Question: I'm testing fancyBox for the first time and I've run into a hurdle.
Following instructions on the developers <URL> method so that only the primary image is displayed, and it retrieves information from an element rather than an attribute tag.
It works perfectly locally, as can be seen here:

But the same can't be said when I went live as you'll painfully see <URL>
Chrome's JS console is saying the following:
'''
Uncaught SyntaxError: Unexpected token < jquery.fancybox.js:3
Uncaught SyntaxError: Unexpected token < jquery.fancybox-thumbs.js:3
Uncaught TypeError: Object [object Object] has no method 'fancybox' about.php:302
(anonymous function) about.php:302
c jquery.js:3074
p.fireWith jquery.js:3186
x.extend.ready jquery.js:433
q jquery.js:104
'''
The unexpected token is apparently from '<!DOCTYPE html>'
I feel it's down to my script arrangement, or lack of......
My current arrangement:
'''
<link rel="stylesheet" href="fancybox/source/fancybox.css" type="text/css" media="screen" />
<link rel="stylesheet" href="fancybox/source/fancybox-thumbs.css" type="text/css" media="screen" />
'''
'''
<figure class="col-8 img-wrapper">
<a class="fancybox fancybox-thumb" data-title-id="title-1" href="img/gym-01.jpg"><img class="img" src="img/gym-01.jpg" alt=""/></a>
<div id="title-1" class="hidden">
This is 1st title. <a href="http://google.com">Some link</a>
</div>
</figure>
<div class="hidden">
<a class="fancybox fancybox-thumb" data-title-id="title-2" href="img/gym-02.jpg"><img src="img/gym-02.jpg" alt=""/></a>
<div id="title-2" class="hidden">
This is <b>2nd title</b>. <a href="http://google.com">Some link</a>
</div>
<a class="fancybox fancybox-thumb" data-title-id="title-2" href="img/gym-03.jpg"><img src="img/gym-03.jpg" alt=""/></a>
<div id="title-3" class="hidden">
This is <b>3rd title</b>. <a href="http://google.com">Some link</a>
</div>
</div>
'''
'''
<script src="//ajax.googleapis.com/ajax/libs/jquery/1.10.1/jquery.min.js"></script>
<script type="text/javascript" src="fancybox/source/fancybox.js"></script>
<script type="text/javascript" src="fancybox/source/fancybox-thumbs.js"></script>
<script type="text/javascript" src="js/script.js"></script>
'''
script.js contains my custom fancyBox options.
Is it something daft that I'm missing????
Cheers guys!!
EDIT: It was simply an issue with the source path
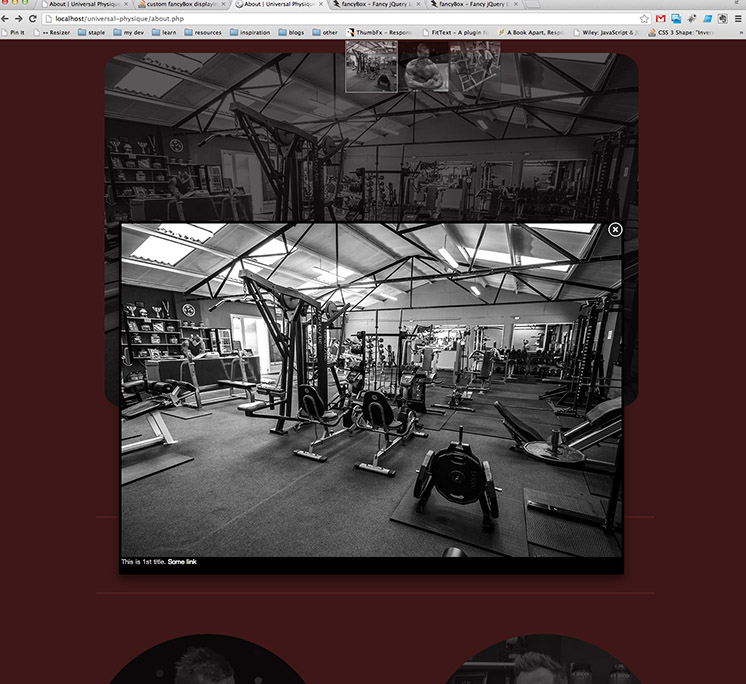
Answer: The files <URL> contain HTML, not JS.